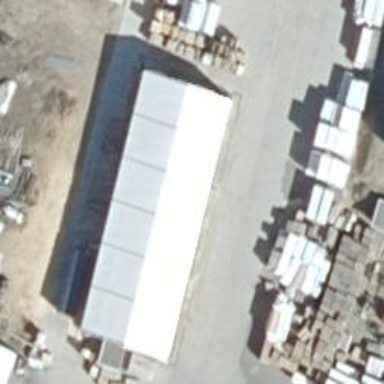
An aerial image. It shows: Warehouse building with gabled roof.